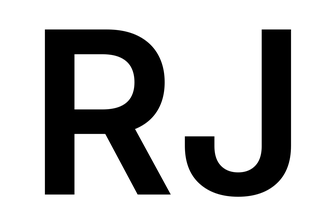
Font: Inter_SemiBold